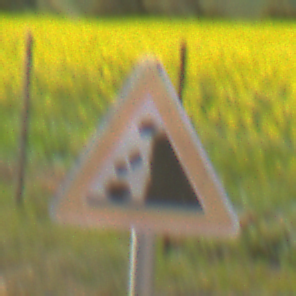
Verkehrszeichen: SteinschlagRechts
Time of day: MorningAfternoon
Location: Outdoor (RoadRail)
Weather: Clear
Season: NotSpecified
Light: Natural